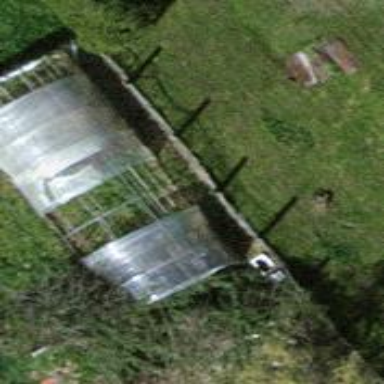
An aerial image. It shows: Greenhouse.